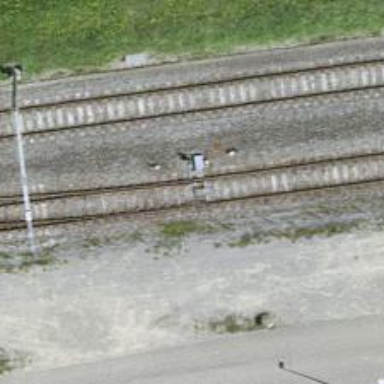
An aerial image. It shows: Railway switch.